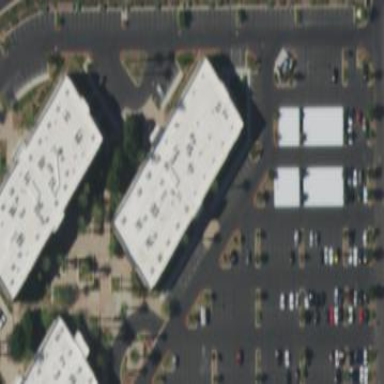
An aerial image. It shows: Commercial building.